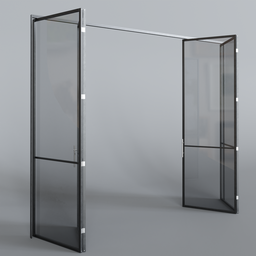
Label: architecture